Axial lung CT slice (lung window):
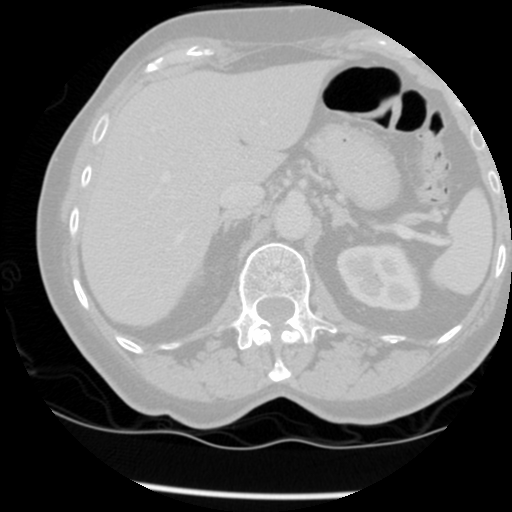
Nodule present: no